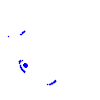
Particle: kaon